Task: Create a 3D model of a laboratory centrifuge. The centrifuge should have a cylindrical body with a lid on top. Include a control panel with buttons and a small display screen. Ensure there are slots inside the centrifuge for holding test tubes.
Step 353:
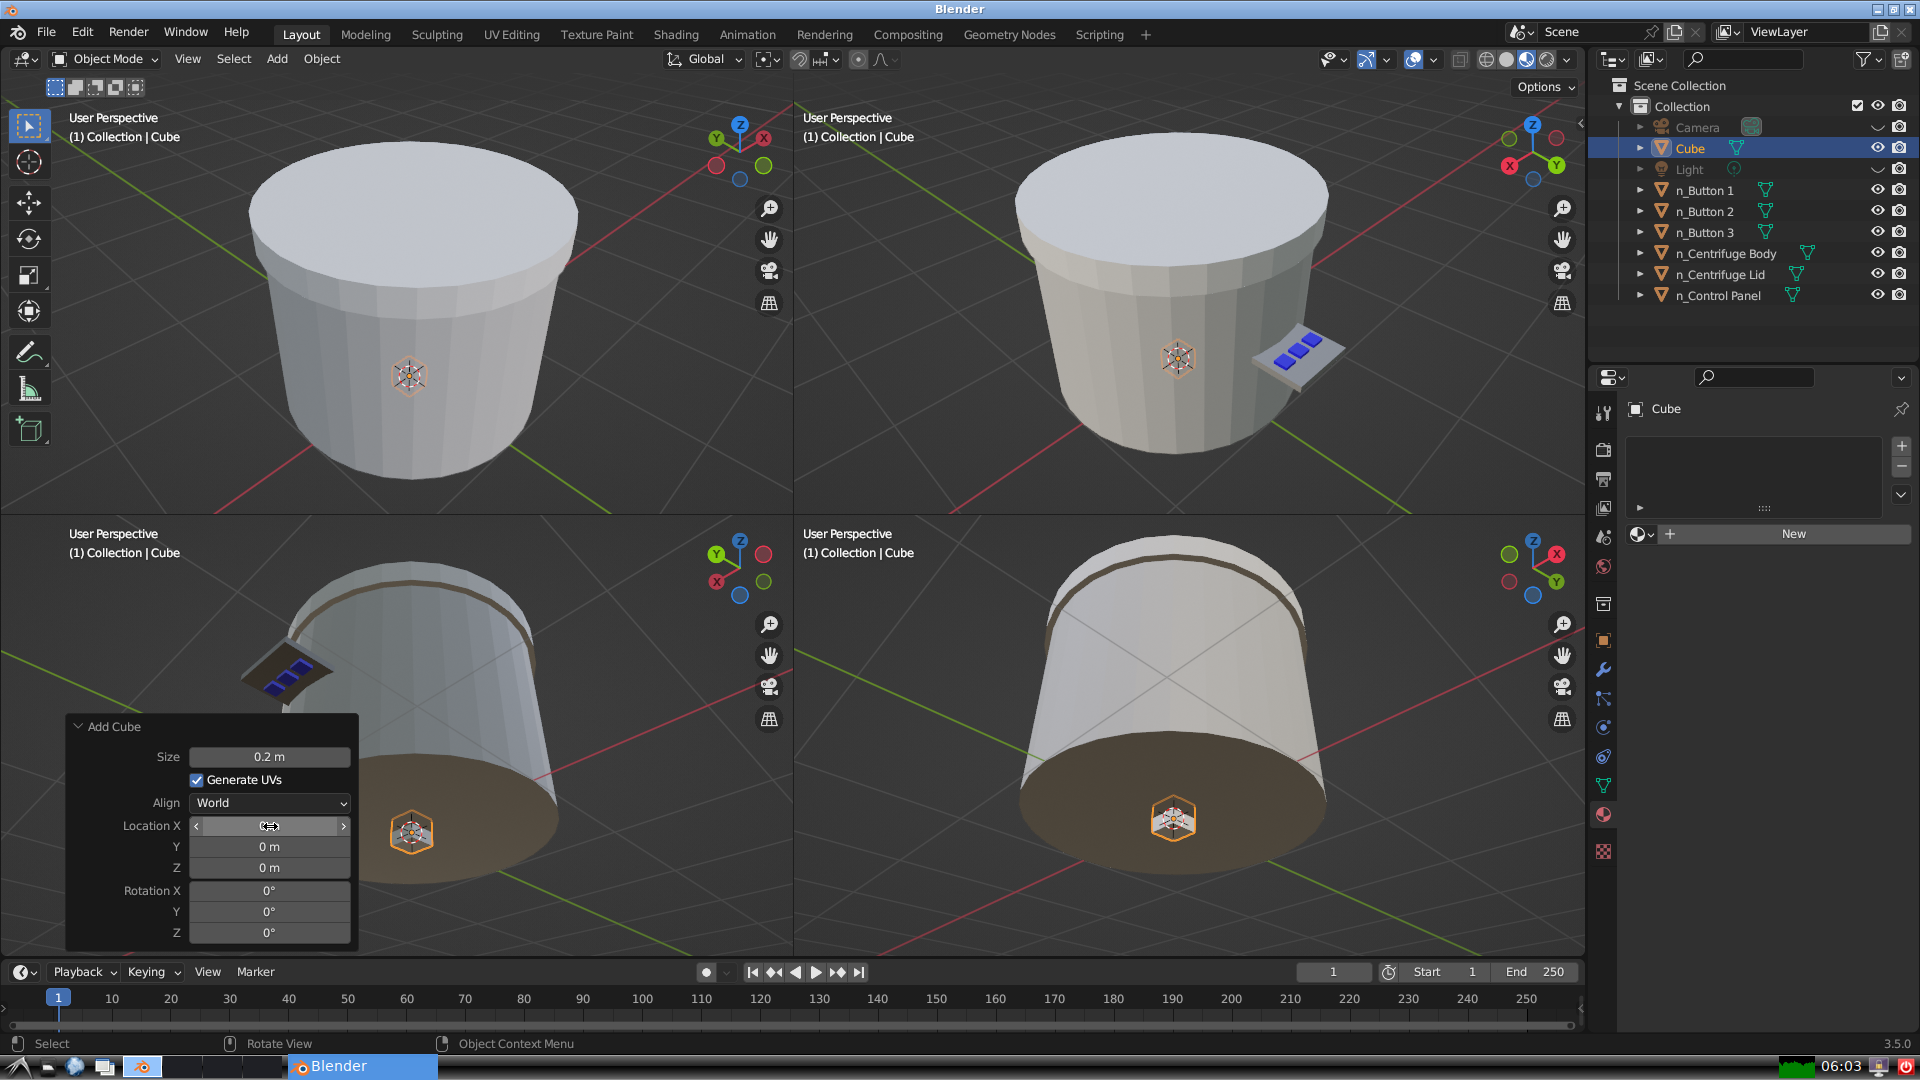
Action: click: no